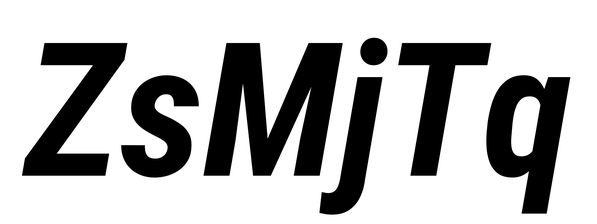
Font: Roboto-Italic_Condensed_Bold_Italic